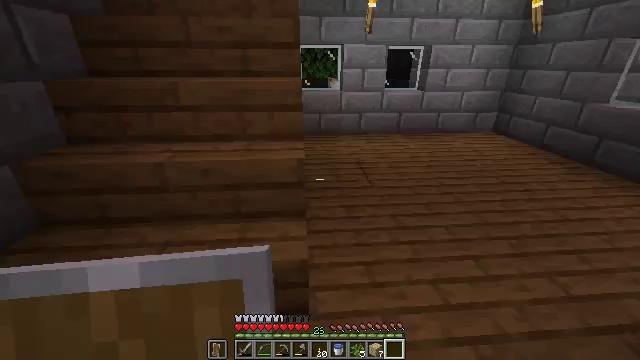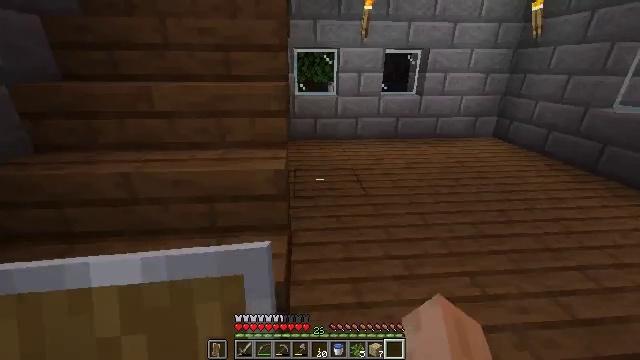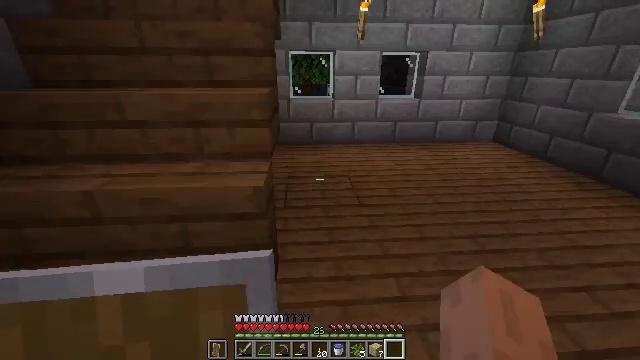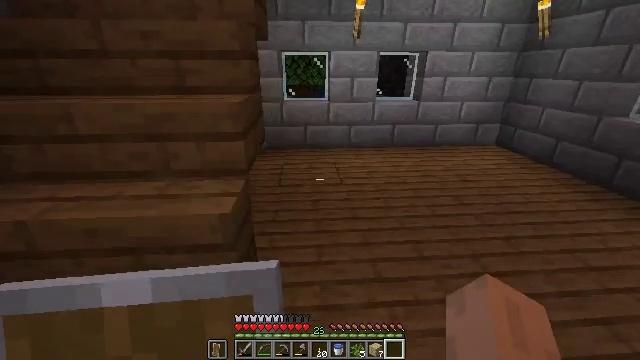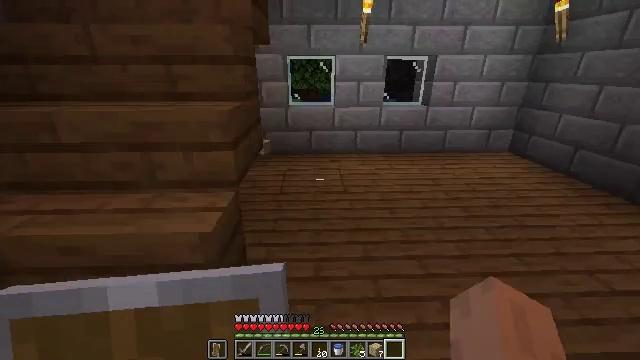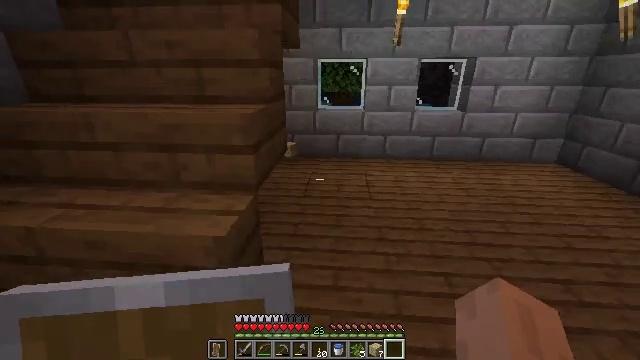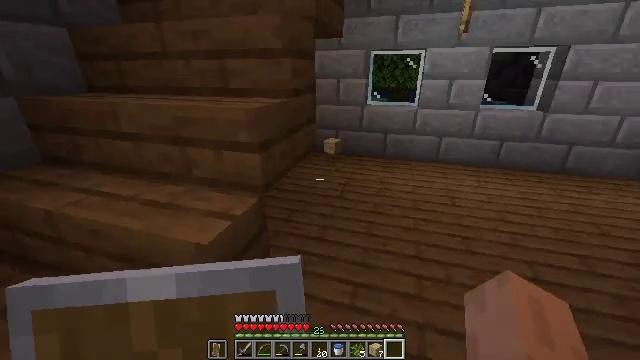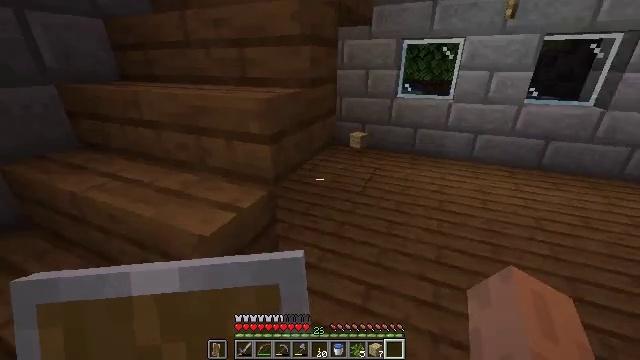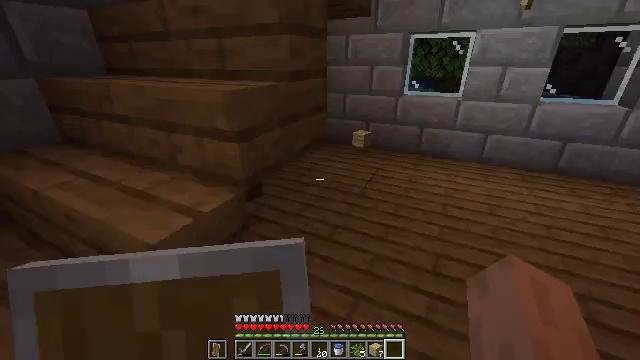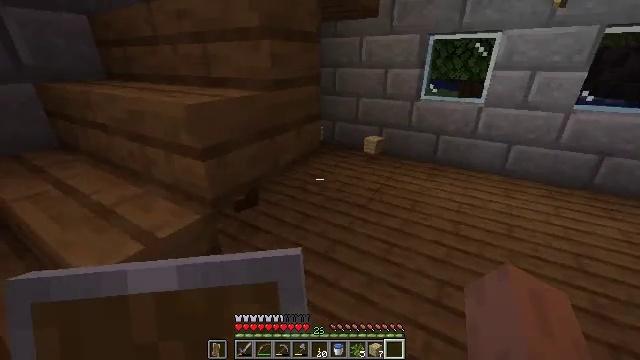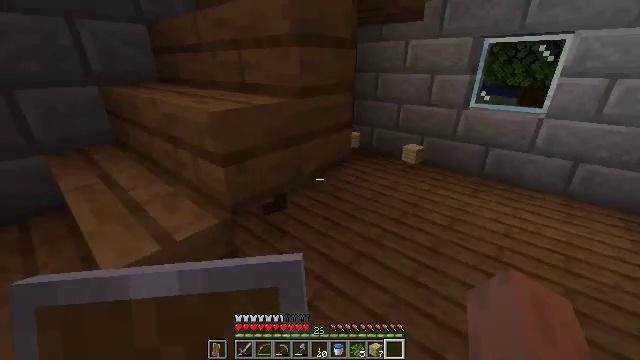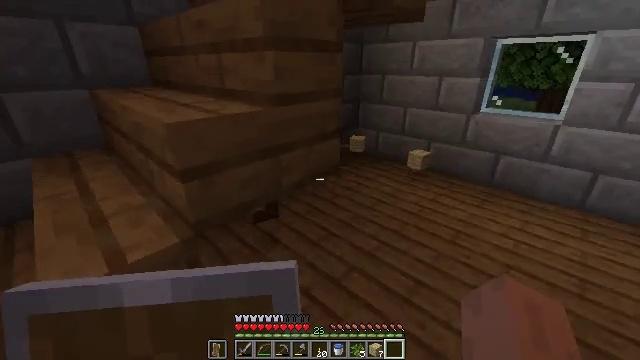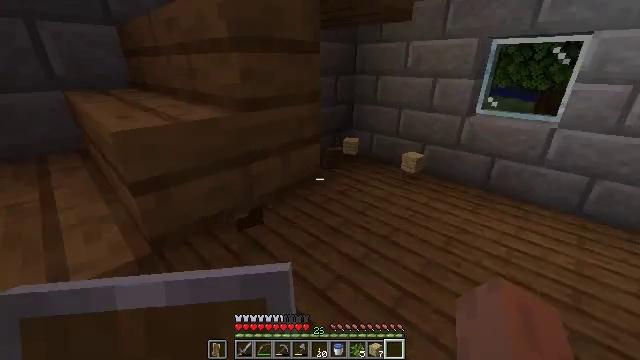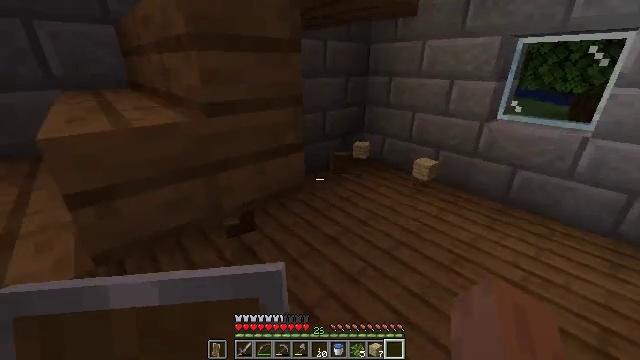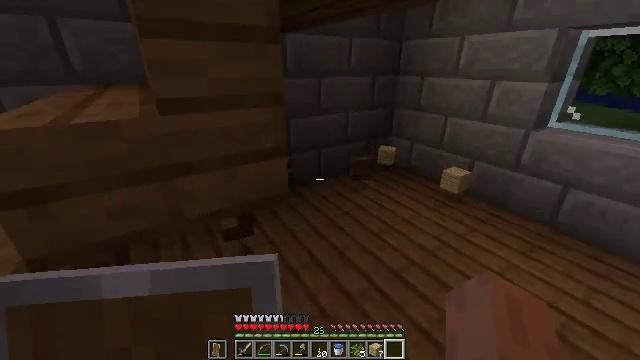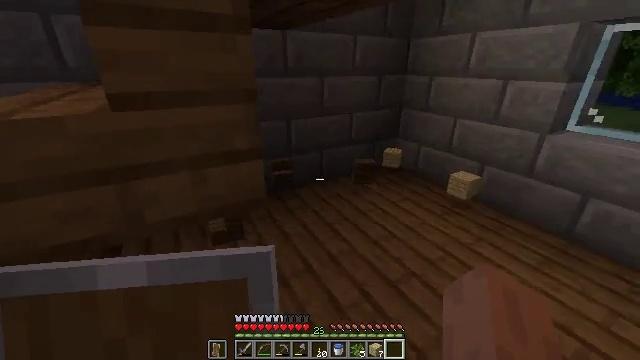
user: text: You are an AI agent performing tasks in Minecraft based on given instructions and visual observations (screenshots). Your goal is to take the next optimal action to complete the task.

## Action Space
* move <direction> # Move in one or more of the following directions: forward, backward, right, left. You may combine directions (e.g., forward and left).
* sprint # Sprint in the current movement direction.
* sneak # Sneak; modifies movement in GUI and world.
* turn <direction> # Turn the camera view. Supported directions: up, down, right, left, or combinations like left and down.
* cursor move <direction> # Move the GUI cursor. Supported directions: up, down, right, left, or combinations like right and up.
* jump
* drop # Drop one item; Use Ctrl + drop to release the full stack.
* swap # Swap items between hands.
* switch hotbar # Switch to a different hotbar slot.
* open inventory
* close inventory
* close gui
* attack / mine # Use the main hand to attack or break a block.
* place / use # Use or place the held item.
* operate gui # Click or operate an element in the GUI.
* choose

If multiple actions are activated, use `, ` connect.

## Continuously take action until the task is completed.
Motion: motion action
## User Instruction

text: Remove birch planks to collect them.
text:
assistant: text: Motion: move forward and move right
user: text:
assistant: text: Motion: move forward
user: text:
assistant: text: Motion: move forward and move right
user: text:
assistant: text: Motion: move forward and move right, turn left
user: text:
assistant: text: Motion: move forward and move right, turn left
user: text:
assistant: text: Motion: move forward and move right, turn left and down
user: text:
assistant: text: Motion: move forward and move right, turn left and down
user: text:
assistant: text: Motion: move forward and move right, turn left
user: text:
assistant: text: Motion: move forward and move right, turn left
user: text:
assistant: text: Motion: move forward and move right, turn left
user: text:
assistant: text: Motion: move forward and move right, turn left
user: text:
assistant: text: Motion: move forward and move right
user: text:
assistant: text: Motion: move forward and move right, turn left
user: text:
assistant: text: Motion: move forward and move right, turn left
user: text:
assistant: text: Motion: move forward and move right, turn left
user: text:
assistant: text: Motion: move forward and move right
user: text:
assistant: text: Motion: move forward and move right, turn left
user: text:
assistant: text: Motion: move forward and move right, turn left
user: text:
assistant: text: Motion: move forward and move right, turn left and down
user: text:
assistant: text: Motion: move forward and move right, turn left
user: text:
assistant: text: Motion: move forward and move right
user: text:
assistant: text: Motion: move forward and move right
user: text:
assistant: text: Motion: move forward and move right
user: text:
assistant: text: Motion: move forward and move right
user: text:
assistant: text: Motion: move forward and move right, turn left
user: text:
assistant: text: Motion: move forward and move right, turn left and up
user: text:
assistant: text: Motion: move forward, turn left and down
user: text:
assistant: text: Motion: move forward, turn left and down
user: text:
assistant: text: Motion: move forward and move right, turn left and down
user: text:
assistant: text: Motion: move forward and move right, turn left